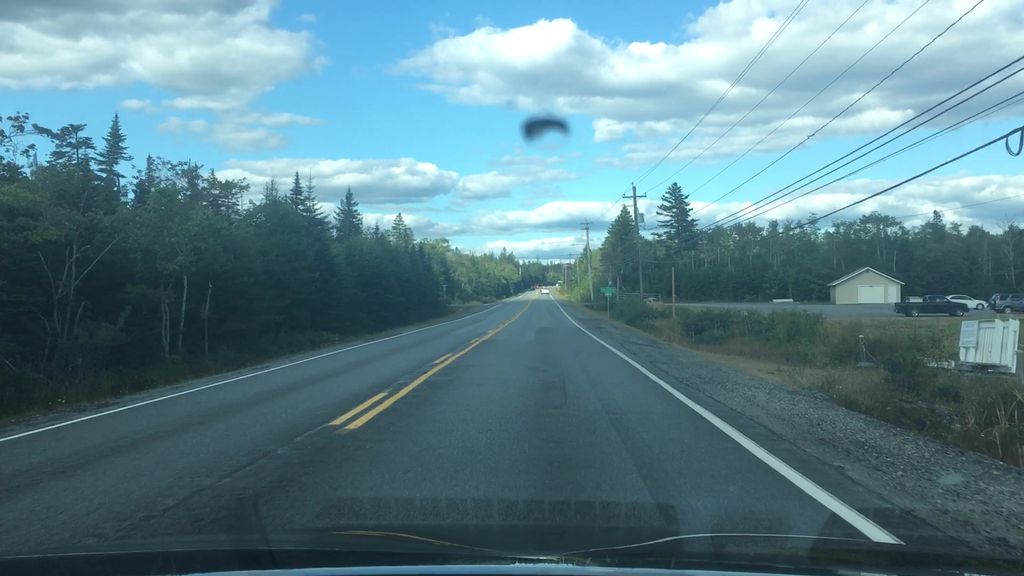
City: halifax